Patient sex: M
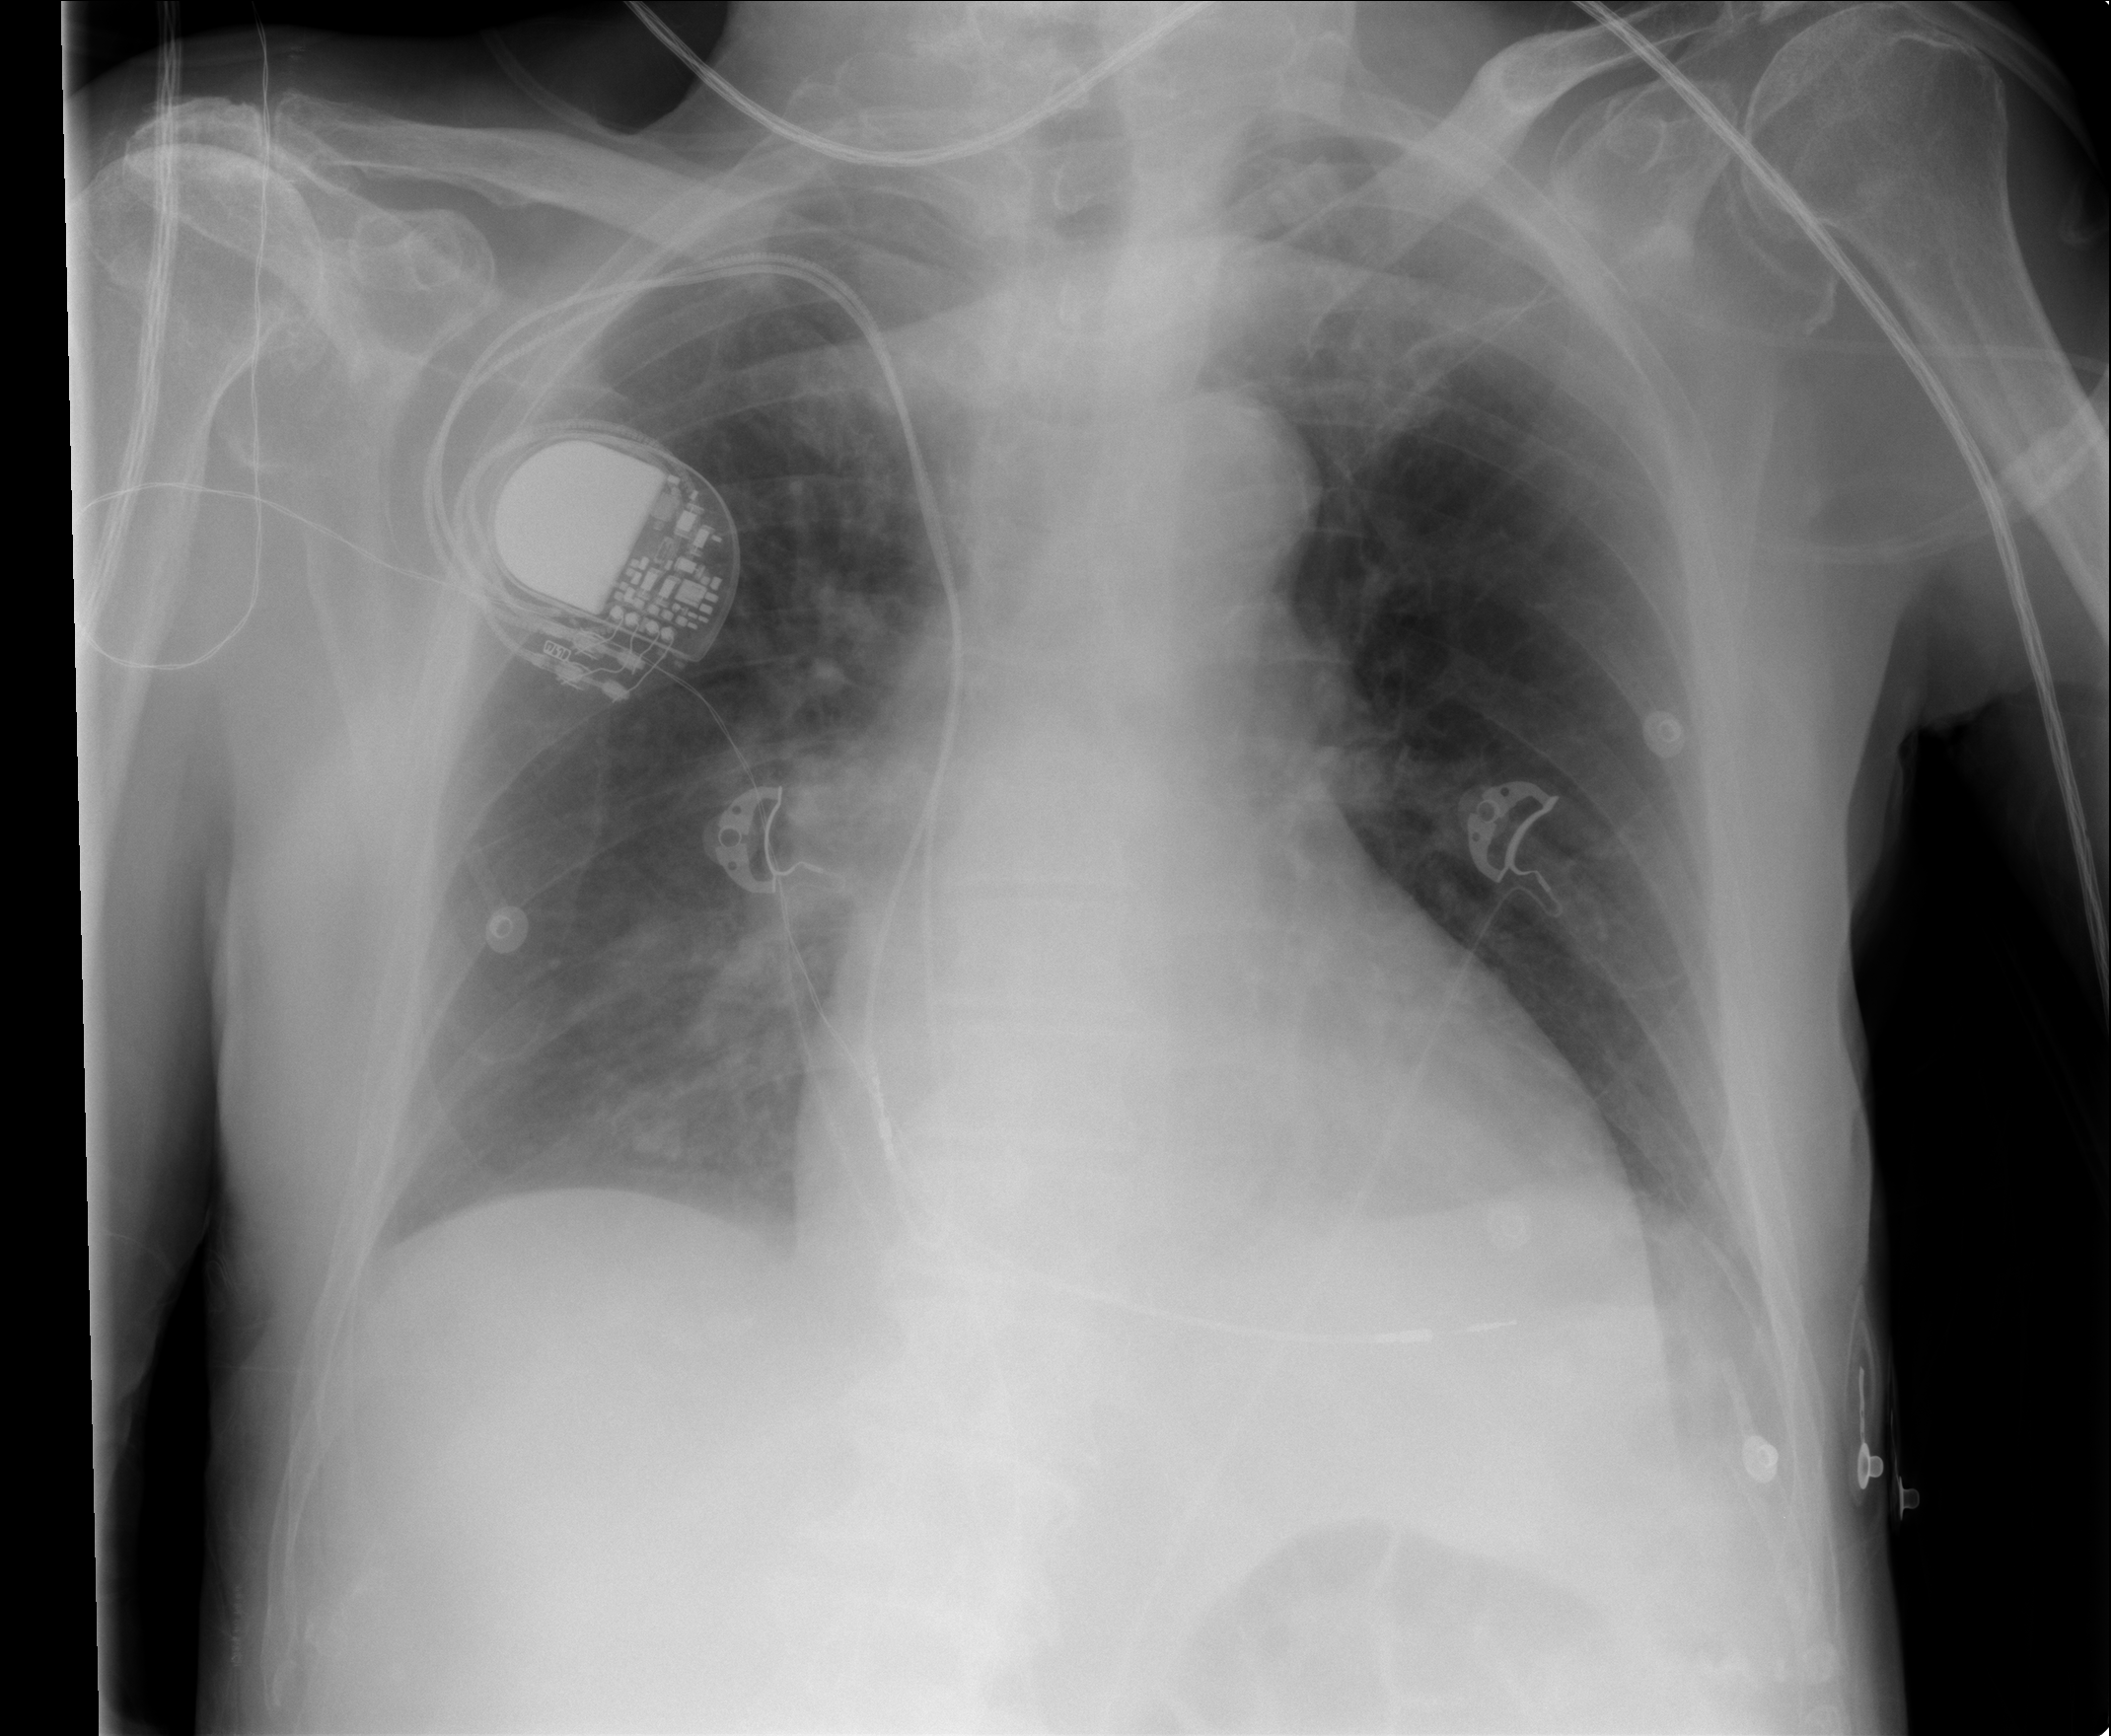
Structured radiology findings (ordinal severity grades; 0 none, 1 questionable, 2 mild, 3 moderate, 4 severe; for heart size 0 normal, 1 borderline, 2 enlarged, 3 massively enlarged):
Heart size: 2
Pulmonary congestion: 0
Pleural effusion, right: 0
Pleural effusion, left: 0
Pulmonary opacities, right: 1
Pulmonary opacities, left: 0
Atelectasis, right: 0
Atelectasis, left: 0